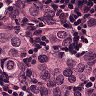
Metastatic tissue present: yes